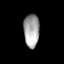
Tissue: lung
Cell type: Others
Senescence score: 0.6215
Nuclear area (px): 510
Mean DAPI intensity: 163.463